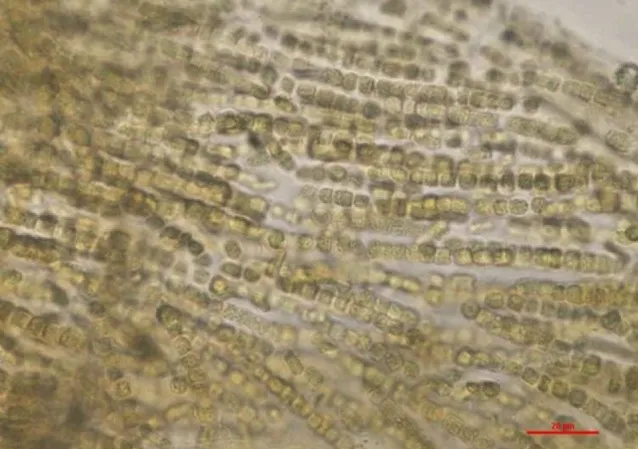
Anabaena/Trichormus sp. identified in the lake water. Only one colony of filaments was observed in the sample. Akinetes, important characteristics morphological features were not present which prevented further identification to the lowest possible taxonomic level. Wet mount of lake water, x400 (scale bar = 20 mum).
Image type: pathology (immunostaining)